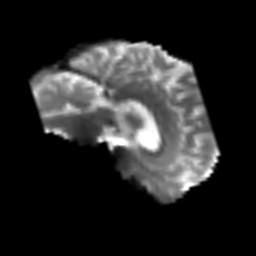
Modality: T2w
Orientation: sagittal
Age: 63
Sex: male
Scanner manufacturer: siemens
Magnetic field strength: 3 T
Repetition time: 3.2 s
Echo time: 0.081 s